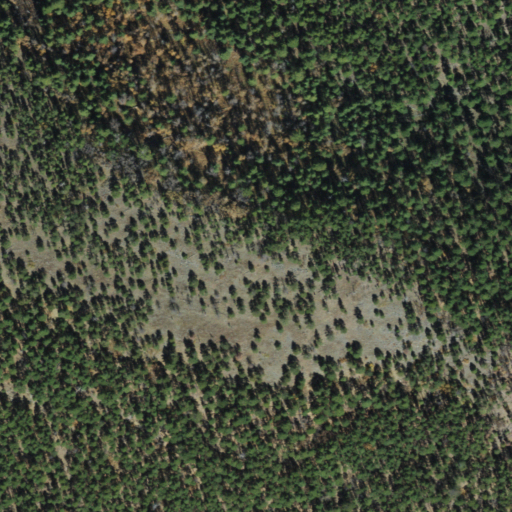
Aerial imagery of mountain in Arizona named Mount Nestor containing only evergreen forest